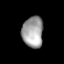
Tissue: prostate
Cell type: T cells
Senescence score: 0.6841
Nuclear area (px): 639
Mean DAPI intensity: 160.31